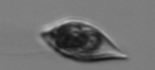
Label: Amphidinium